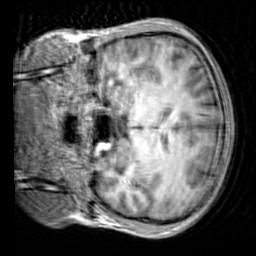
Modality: T1w
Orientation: coronal
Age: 25
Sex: male
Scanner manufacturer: siemens
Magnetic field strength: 3 T
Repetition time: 2.3 s
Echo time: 0.00303 s